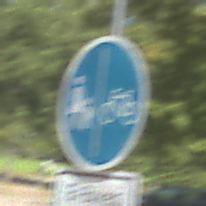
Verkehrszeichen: GetrennterRadUndGehwegRadwegRechts
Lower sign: BesondereFahrzeugeUndTransportgueter13
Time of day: Midday
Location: Outdoor (RoadRail)
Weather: Clear
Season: NotSpecified
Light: Natural